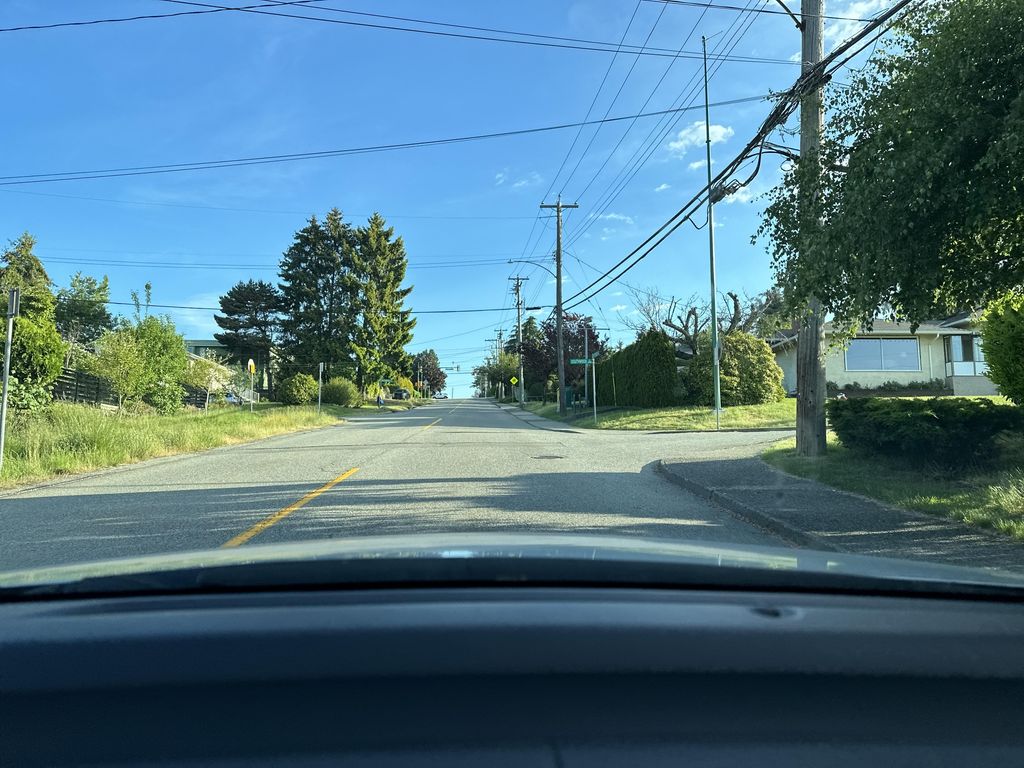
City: vancouver